Question: Game Rule: Clicking a light toggles itself and its diagonal (upper-left, upper-right, lower-left, lower-right) lights. What is the minimum number of clicks required to turn off all the lights?
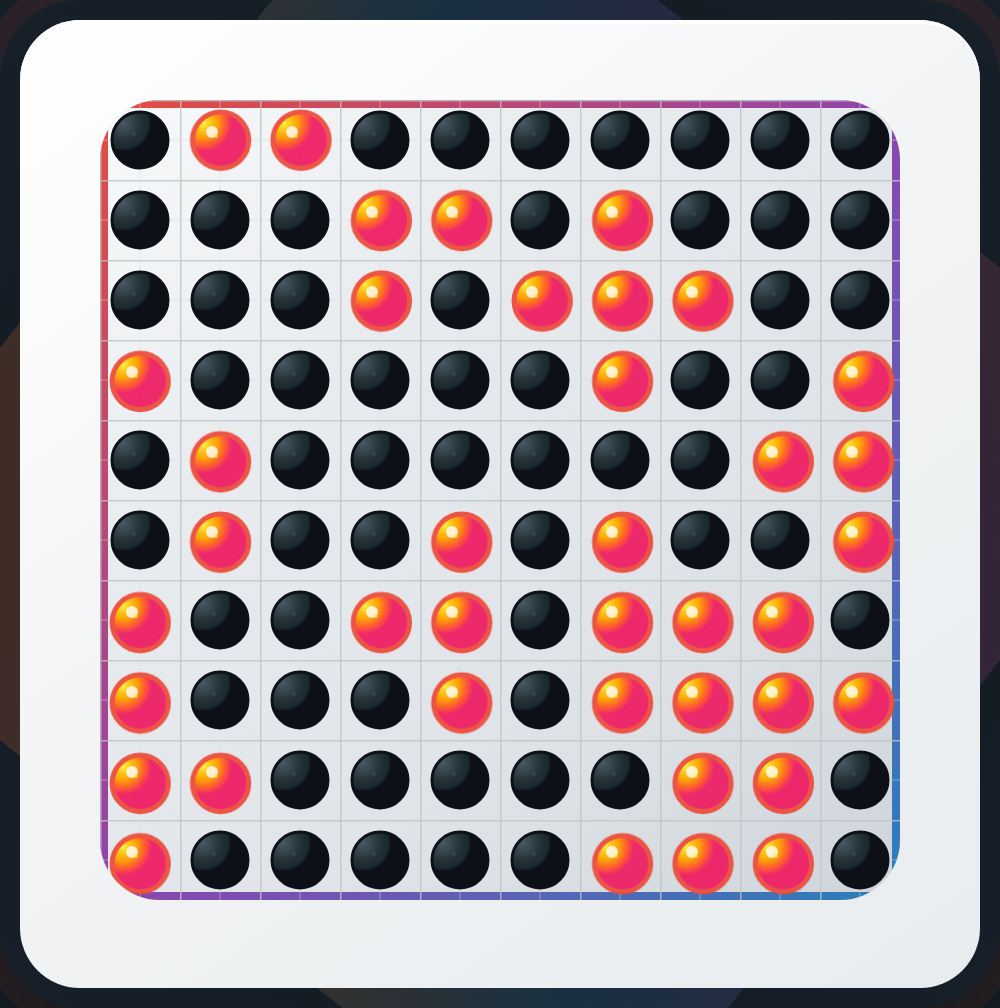
Answer: 11